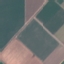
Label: AnnualCrop